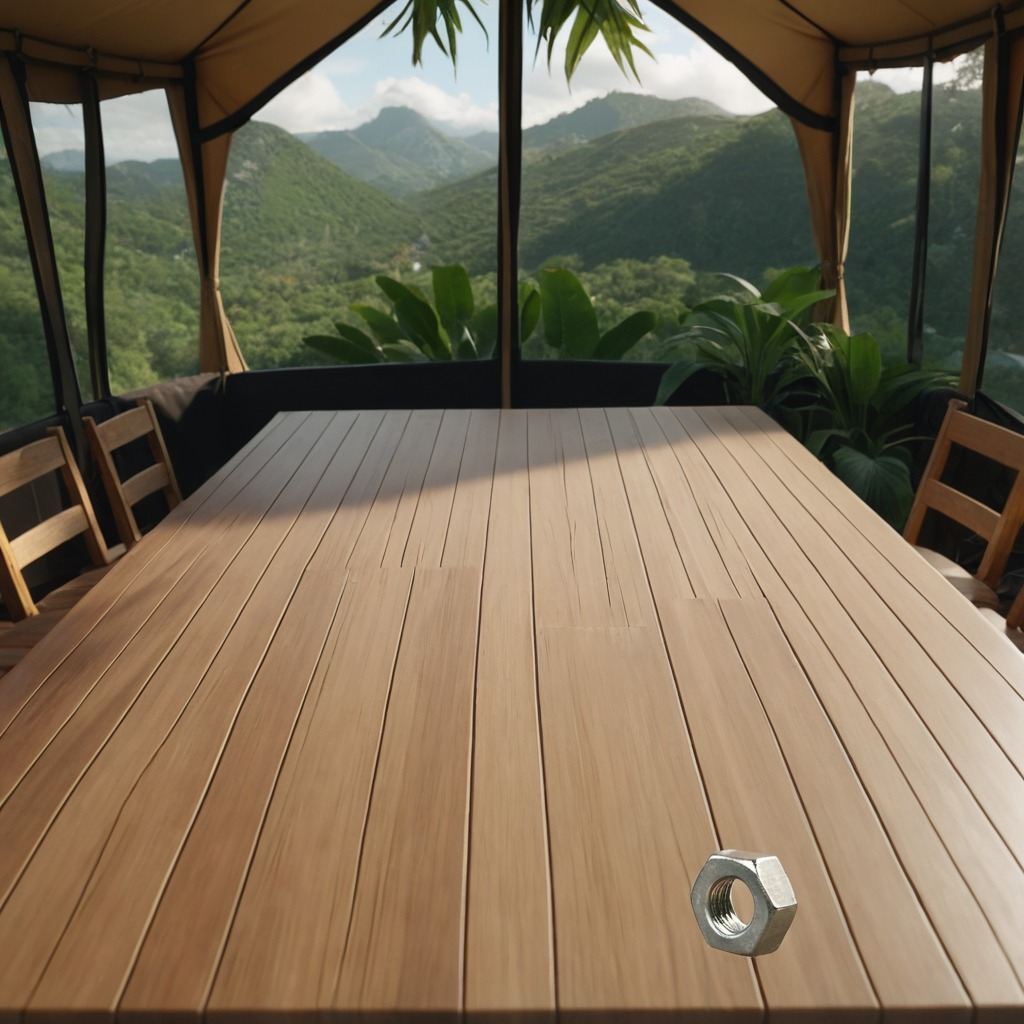
A metal nut is lying on the wooden table.